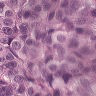
Metastatic tissue present: yes